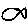
Label: fish